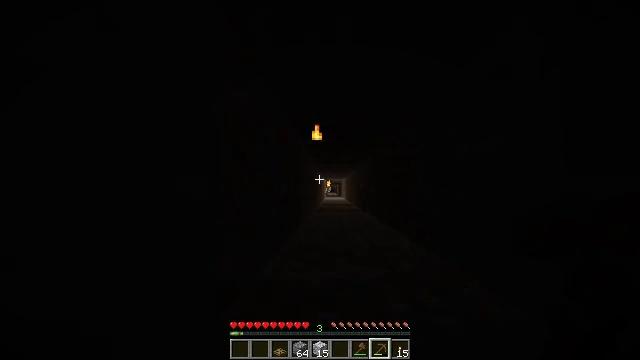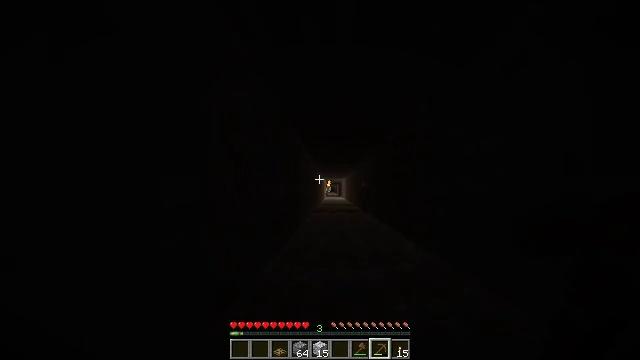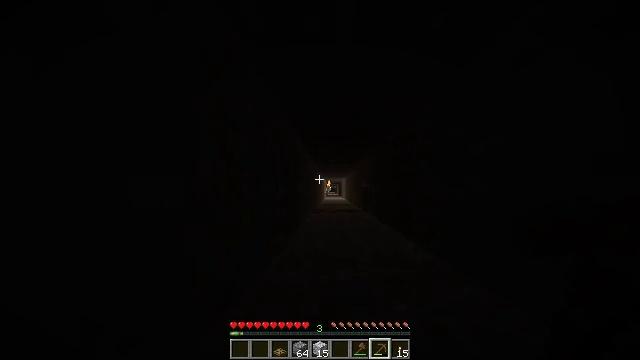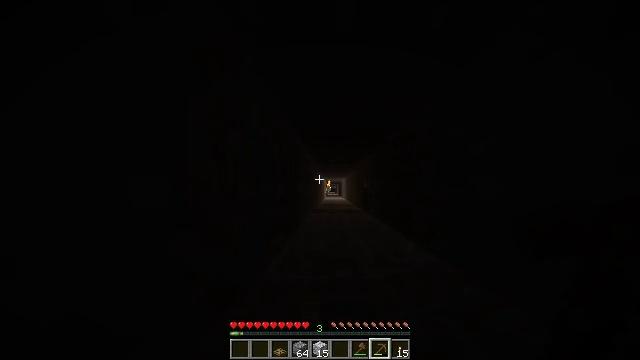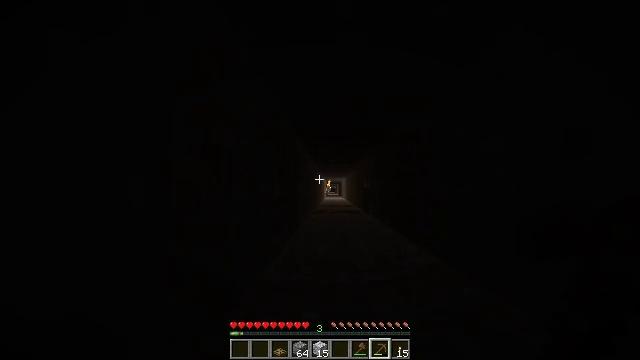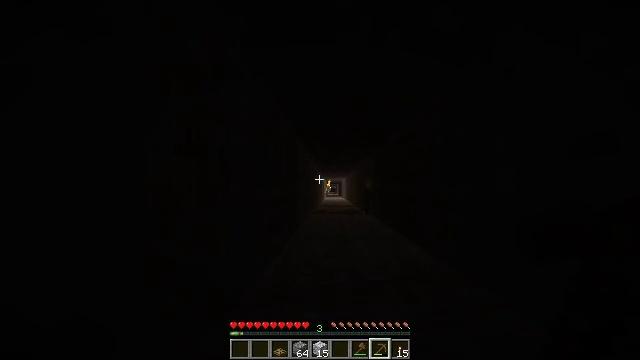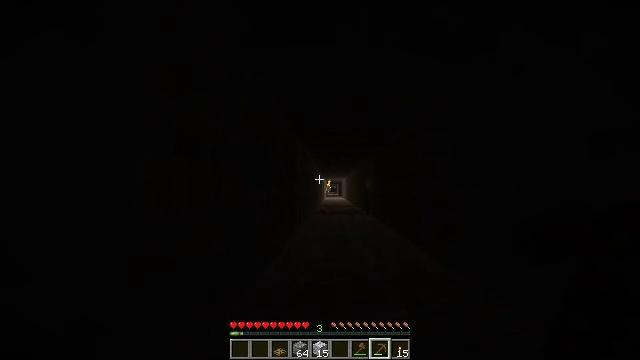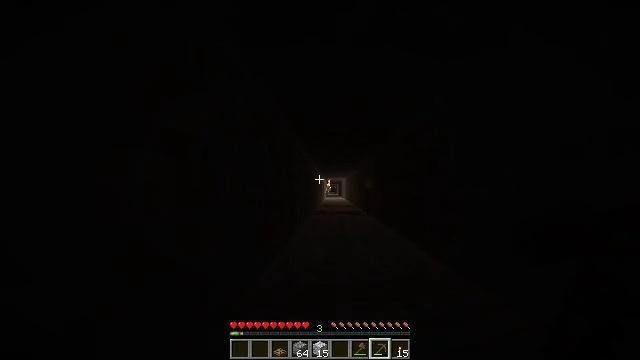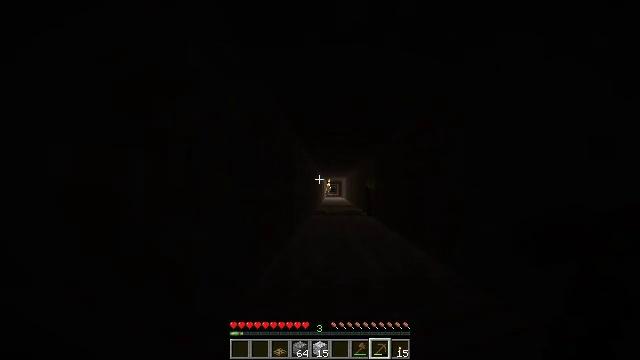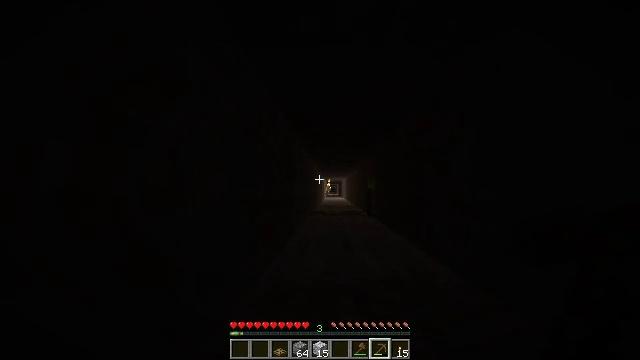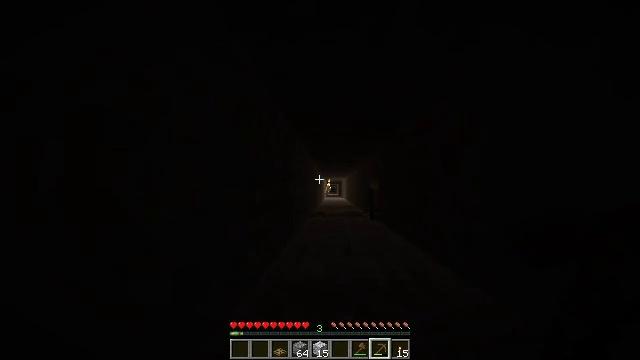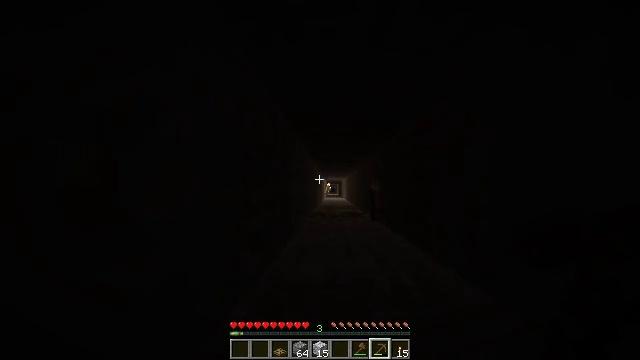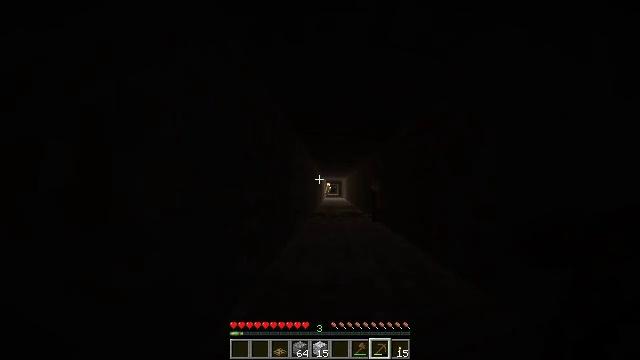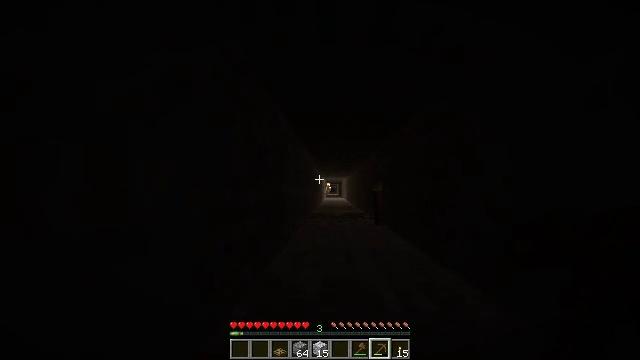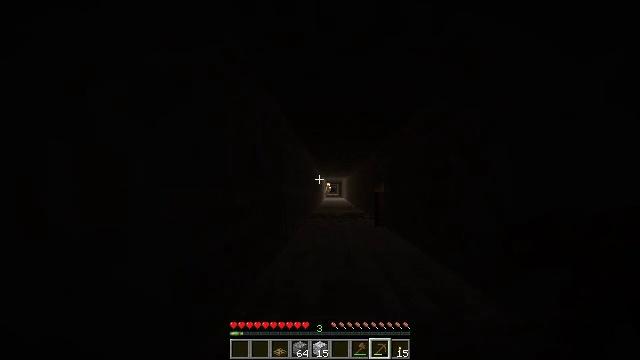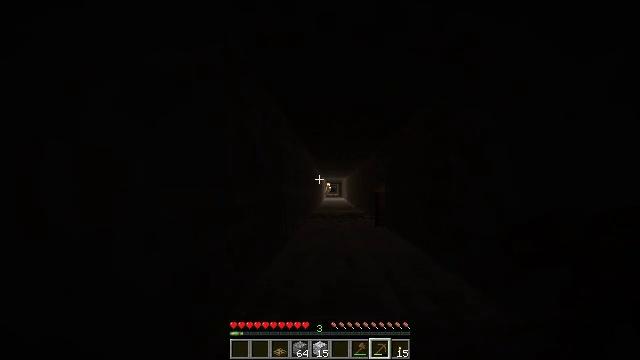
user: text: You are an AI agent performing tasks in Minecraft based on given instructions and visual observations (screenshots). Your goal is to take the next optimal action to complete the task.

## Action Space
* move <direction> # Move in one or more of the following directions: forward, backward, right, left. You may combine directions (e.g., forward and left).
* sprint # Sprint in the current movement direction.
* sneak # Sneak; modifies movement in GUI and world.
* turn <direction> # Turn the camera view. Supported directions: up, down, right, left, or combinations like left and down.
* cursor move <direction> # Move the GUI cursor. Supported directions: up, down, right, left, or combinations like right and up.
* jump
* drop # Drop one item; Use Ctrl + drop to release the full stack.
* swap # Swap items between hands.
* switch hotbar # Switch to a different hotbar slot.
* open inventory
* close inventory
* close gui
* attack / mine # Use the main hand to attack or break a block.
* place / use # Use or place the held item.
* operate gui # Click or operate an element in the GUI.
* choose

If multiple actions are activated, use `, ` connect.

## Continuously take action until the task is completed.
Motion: motion action
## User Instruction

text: Mine the wall torch to remove it.
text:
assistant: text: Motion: move forward
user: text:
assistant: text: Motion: move forward
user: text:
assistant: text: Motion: move forward
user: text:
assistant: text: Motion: move forward
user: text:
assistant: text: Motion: move forward
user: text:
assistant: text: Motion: move forward
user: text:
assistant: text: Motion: move forward
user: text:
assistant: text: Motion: move forward
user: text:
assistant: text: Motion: move forward
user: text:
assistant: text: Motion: move forward
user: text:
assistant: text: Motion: move forward
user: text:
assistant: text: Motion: move forward
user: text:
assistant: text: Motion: move forward
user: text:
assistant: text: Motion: move forward
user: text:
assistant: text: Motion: move forward
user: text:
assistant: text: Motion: move forward
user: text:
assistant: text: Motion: move forward
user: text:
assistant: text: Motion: move forward
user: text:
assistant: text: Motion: move forward
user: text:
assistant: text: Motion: move forward
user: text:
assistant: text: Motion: move forward
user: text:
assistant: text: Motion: move forward
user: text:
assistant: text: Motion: move forward
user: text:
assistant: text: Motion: move forward
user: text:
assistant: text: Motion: move forward
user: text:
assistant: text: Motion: move forward
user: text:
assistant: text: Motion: move forward
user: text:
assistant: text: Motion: move forward
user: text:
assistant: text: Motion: move forward
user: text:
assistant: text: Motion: move forward